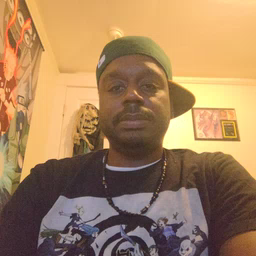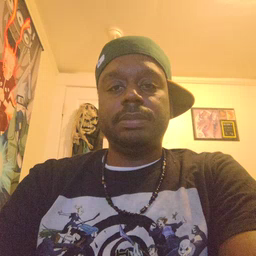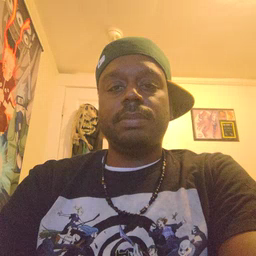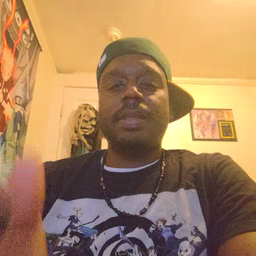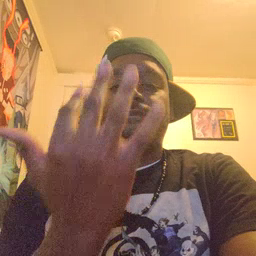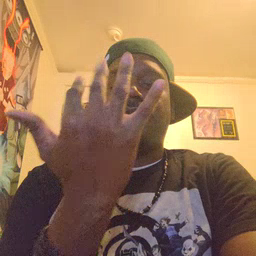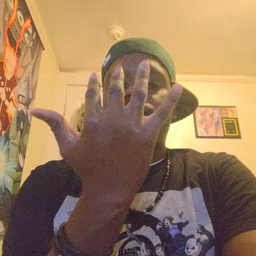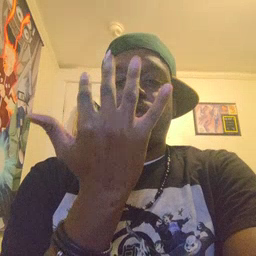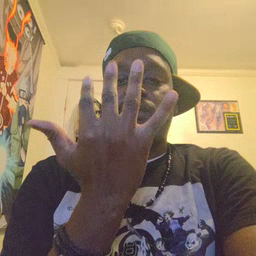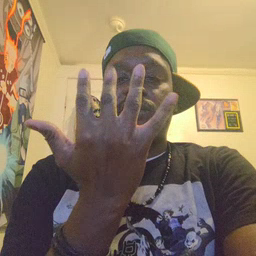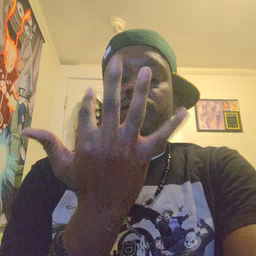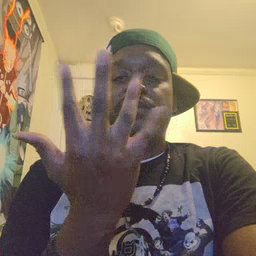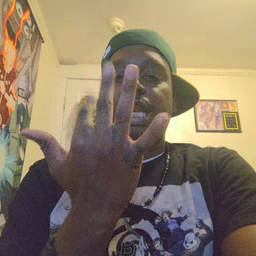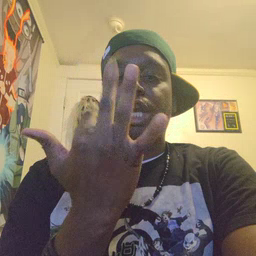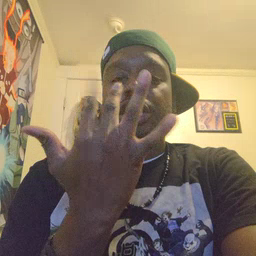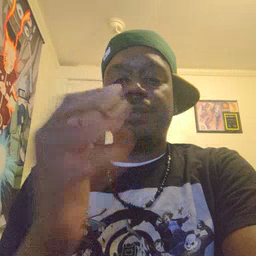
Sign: finger